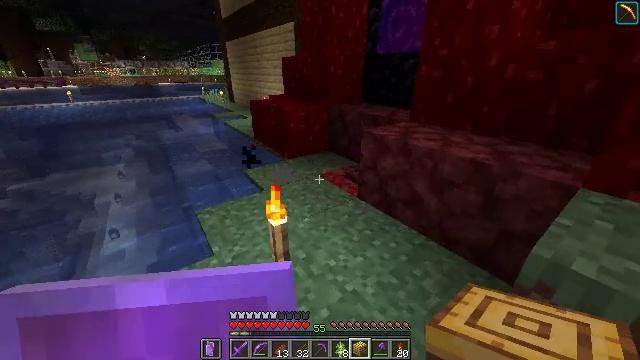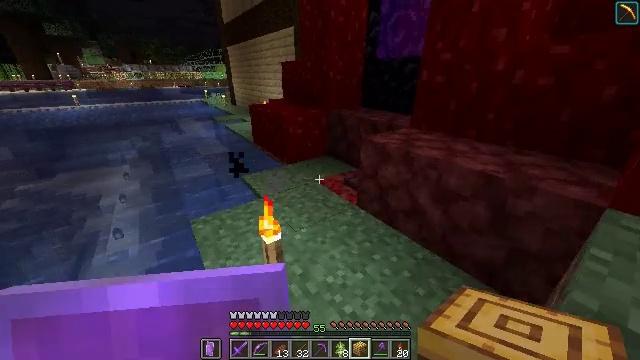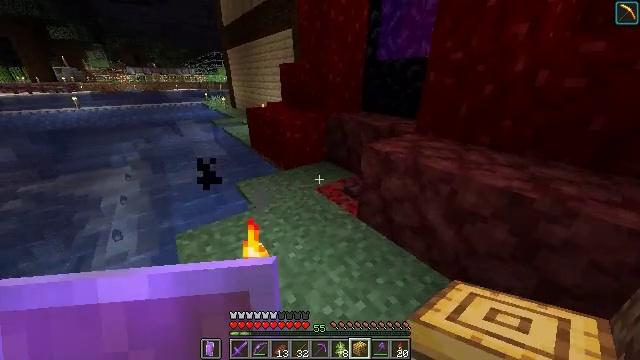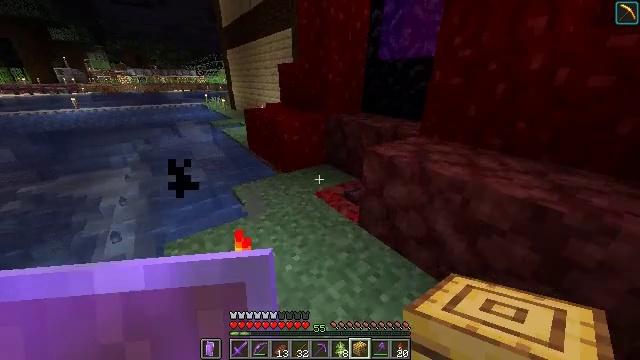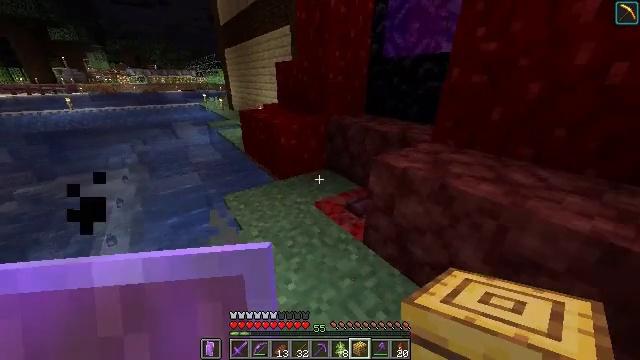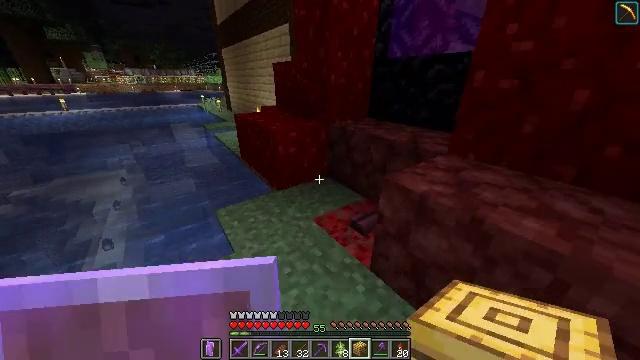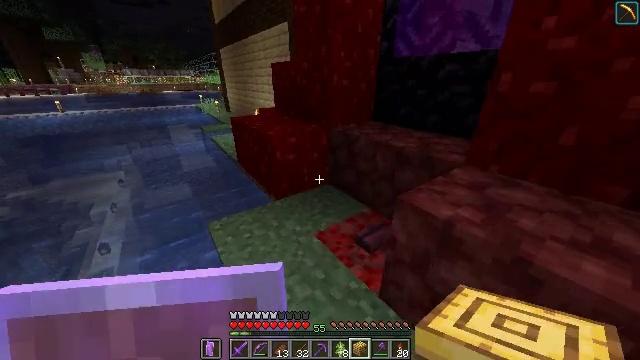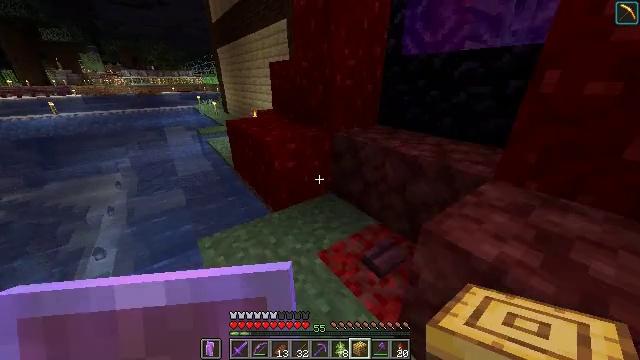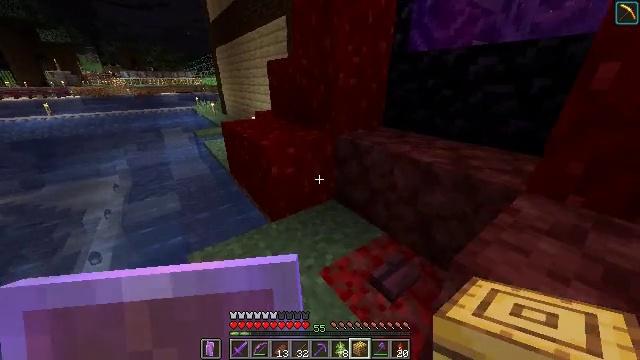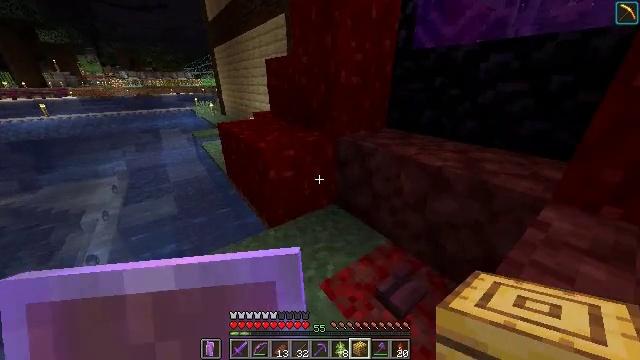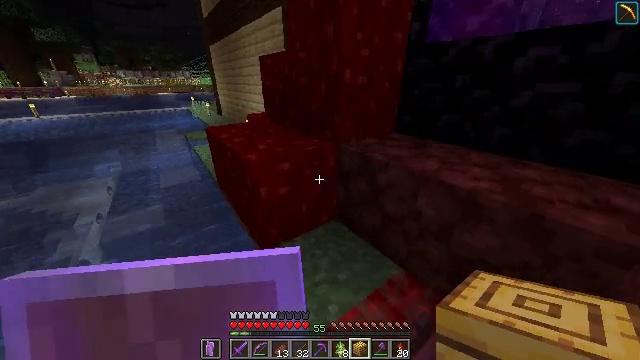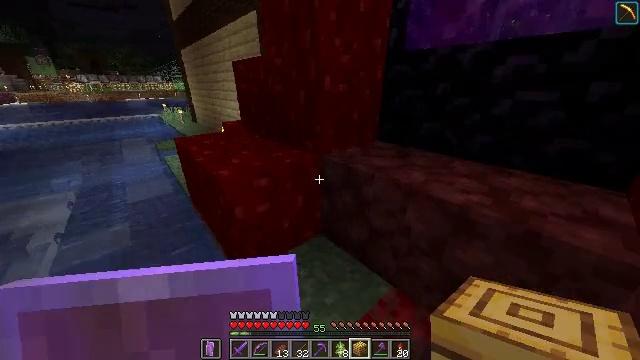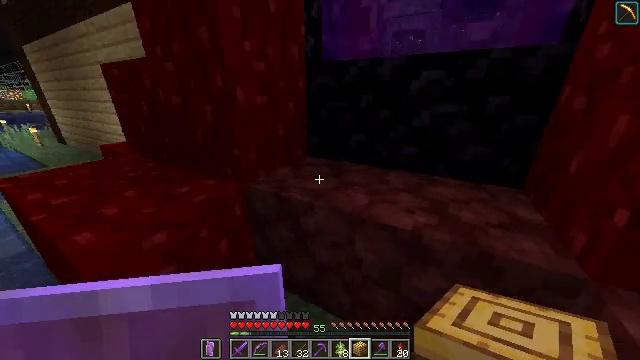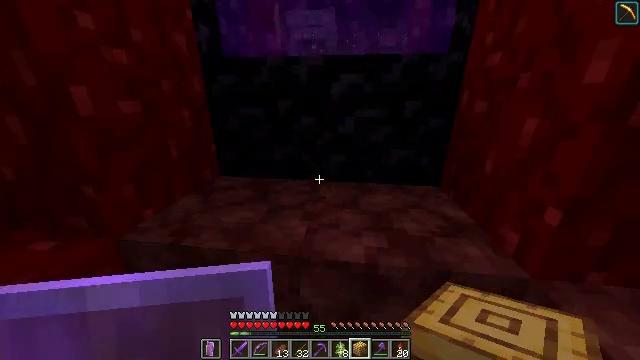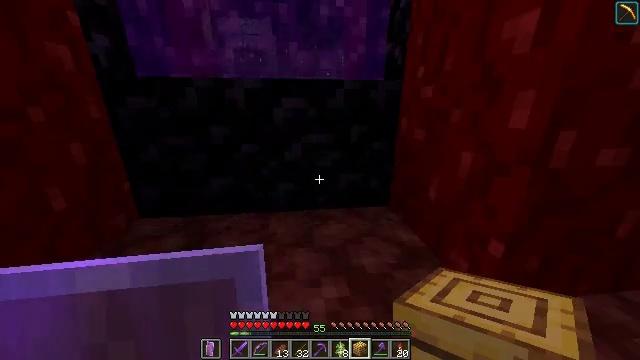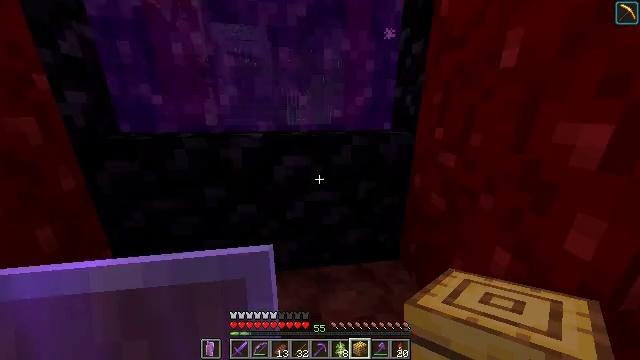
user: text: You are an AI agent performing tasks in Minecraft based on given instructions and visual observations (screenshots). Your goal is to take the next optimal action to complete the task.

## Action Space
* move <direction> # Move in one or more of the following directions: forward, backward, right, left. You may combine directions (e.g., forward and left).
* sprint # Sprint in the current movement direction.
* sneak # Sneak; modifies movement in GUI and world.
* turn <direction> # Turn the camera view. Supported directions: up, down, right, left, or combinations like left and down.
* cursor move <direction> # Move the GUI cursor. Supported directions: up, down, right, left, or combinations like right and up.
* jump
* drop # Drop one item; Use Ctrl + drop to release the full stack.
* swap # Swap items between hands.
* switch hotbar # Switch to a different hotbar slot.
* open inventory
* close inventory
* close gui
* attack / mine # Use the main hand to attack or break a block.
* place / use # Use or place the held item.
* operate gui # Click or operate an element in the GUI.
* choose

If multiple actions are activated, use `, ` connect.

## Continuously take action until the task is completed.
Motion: motion action
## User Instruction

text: Remove birch leaves from trees.
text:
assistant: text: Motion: move forward, sprint
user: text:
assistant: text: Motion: move forward, sprint
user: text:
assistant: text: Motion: move forward, sprint
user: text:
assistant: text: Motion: move forward, sprint
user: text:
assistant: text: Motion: move forward, sprint
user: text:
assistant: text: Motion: move forward, sprint
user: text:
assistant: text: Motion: move forward, sprint
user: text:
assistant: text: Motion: move forward, sprint
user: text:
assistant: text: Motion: move forward, sprint
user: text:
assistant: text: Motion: move forward, sprint
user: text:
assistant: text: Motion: move forward, sprint, turn right and up
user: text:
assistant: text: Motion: move forward, sprint, turn right and up
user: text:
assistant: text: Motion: move forward, sprint, turn right and up
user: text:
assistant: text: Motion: move forward, sprint, turn right and up, jump
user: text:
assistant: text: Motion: move forward, sprint, turn right, jump
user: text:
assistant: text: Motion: move forward, sprint, jump
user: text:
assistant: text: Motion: move forward, sprint, jump
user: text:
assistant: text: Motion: move forward, sprint
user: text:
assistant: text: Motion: move forward, sprint, turn left
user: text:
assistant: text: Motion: move forward, sprint, turn left
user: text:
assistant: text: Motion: move forward, sprint, turn left
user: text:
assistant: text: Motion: move forward, sprint, jump
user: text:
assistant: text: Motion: move forward, sprint, jump
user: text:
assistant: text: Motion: move forward, sprint, jump
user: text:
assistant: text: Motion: move forward, sprint, jump
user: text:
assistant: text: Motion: move forward, sprint, jump
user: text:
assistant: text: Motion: move forward, sprint
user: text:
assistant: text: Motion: move forward, sprint
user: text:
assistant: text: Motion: move forward, sprint
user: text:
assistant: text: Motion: move forward, sprint